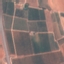
Label: PermanentCrop